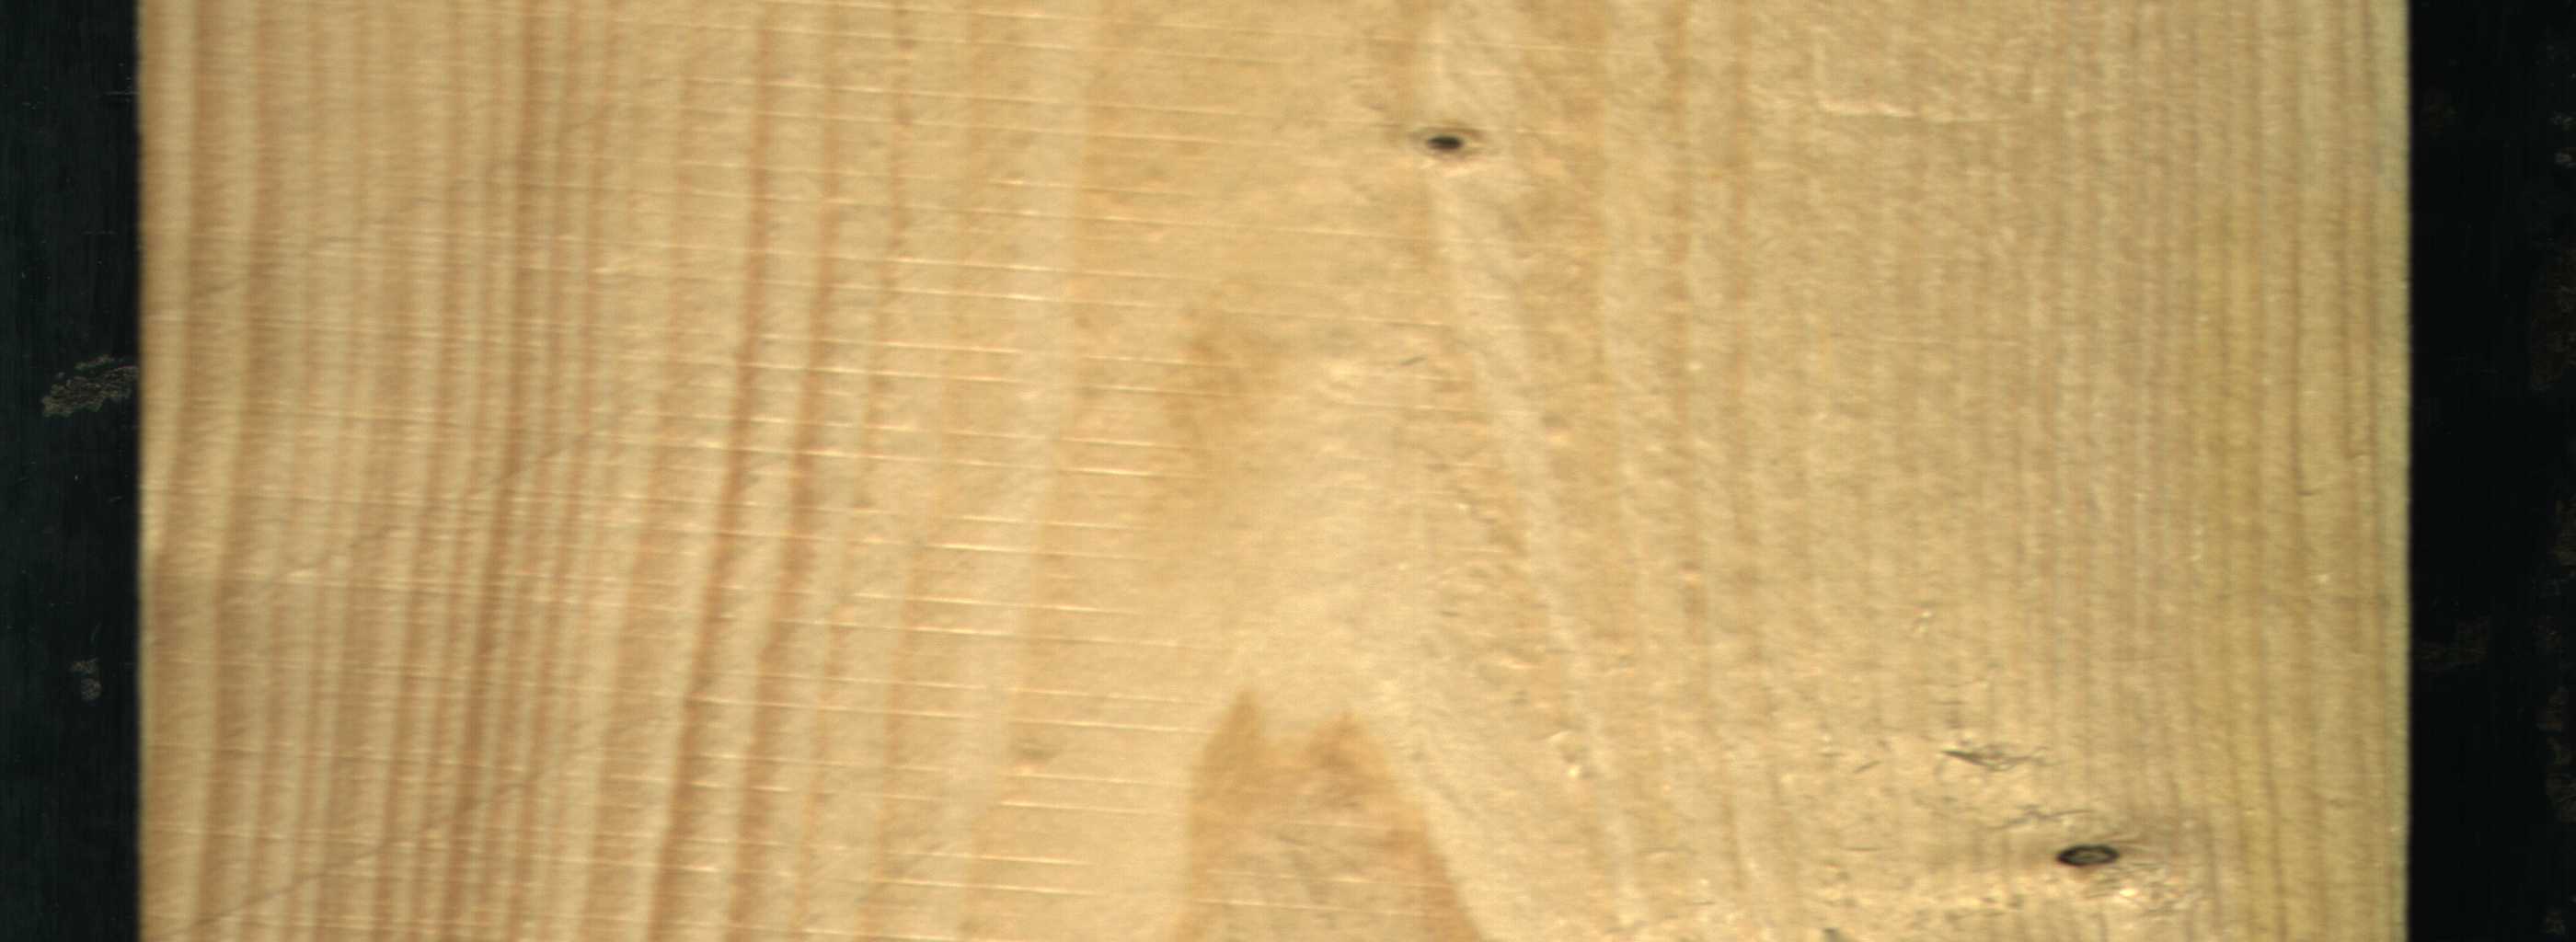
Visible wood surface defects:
Dead_Knot
Dead_Knot